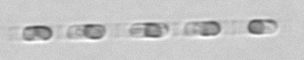
Label: Skeletonema